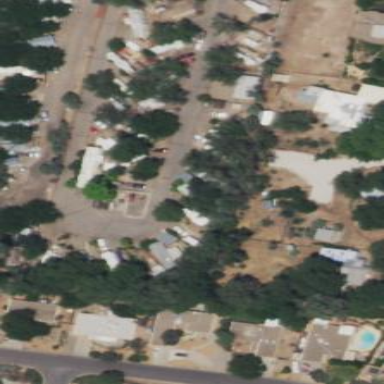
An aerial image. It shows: Residential area designated as trailer park.